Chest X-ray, AP view. Patient: 63 years old, sex M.
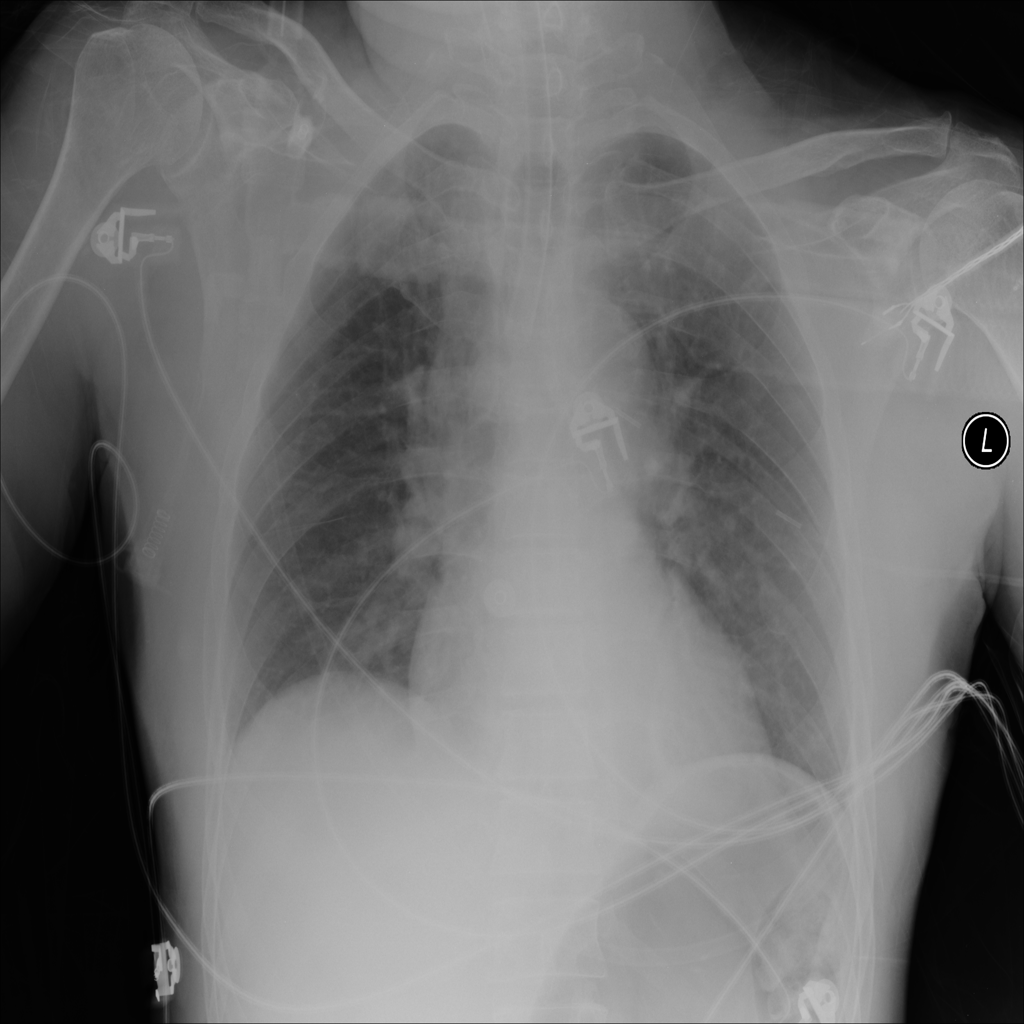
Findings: No Finding